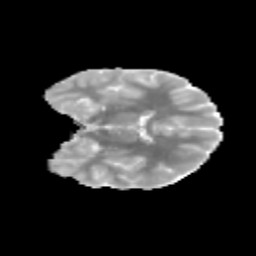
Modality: MD
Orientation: coronal
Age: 11
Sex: female
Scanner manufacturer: siemens
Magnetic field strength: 3 T
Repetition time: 3.8 s
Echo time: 0.07 s